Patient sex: M
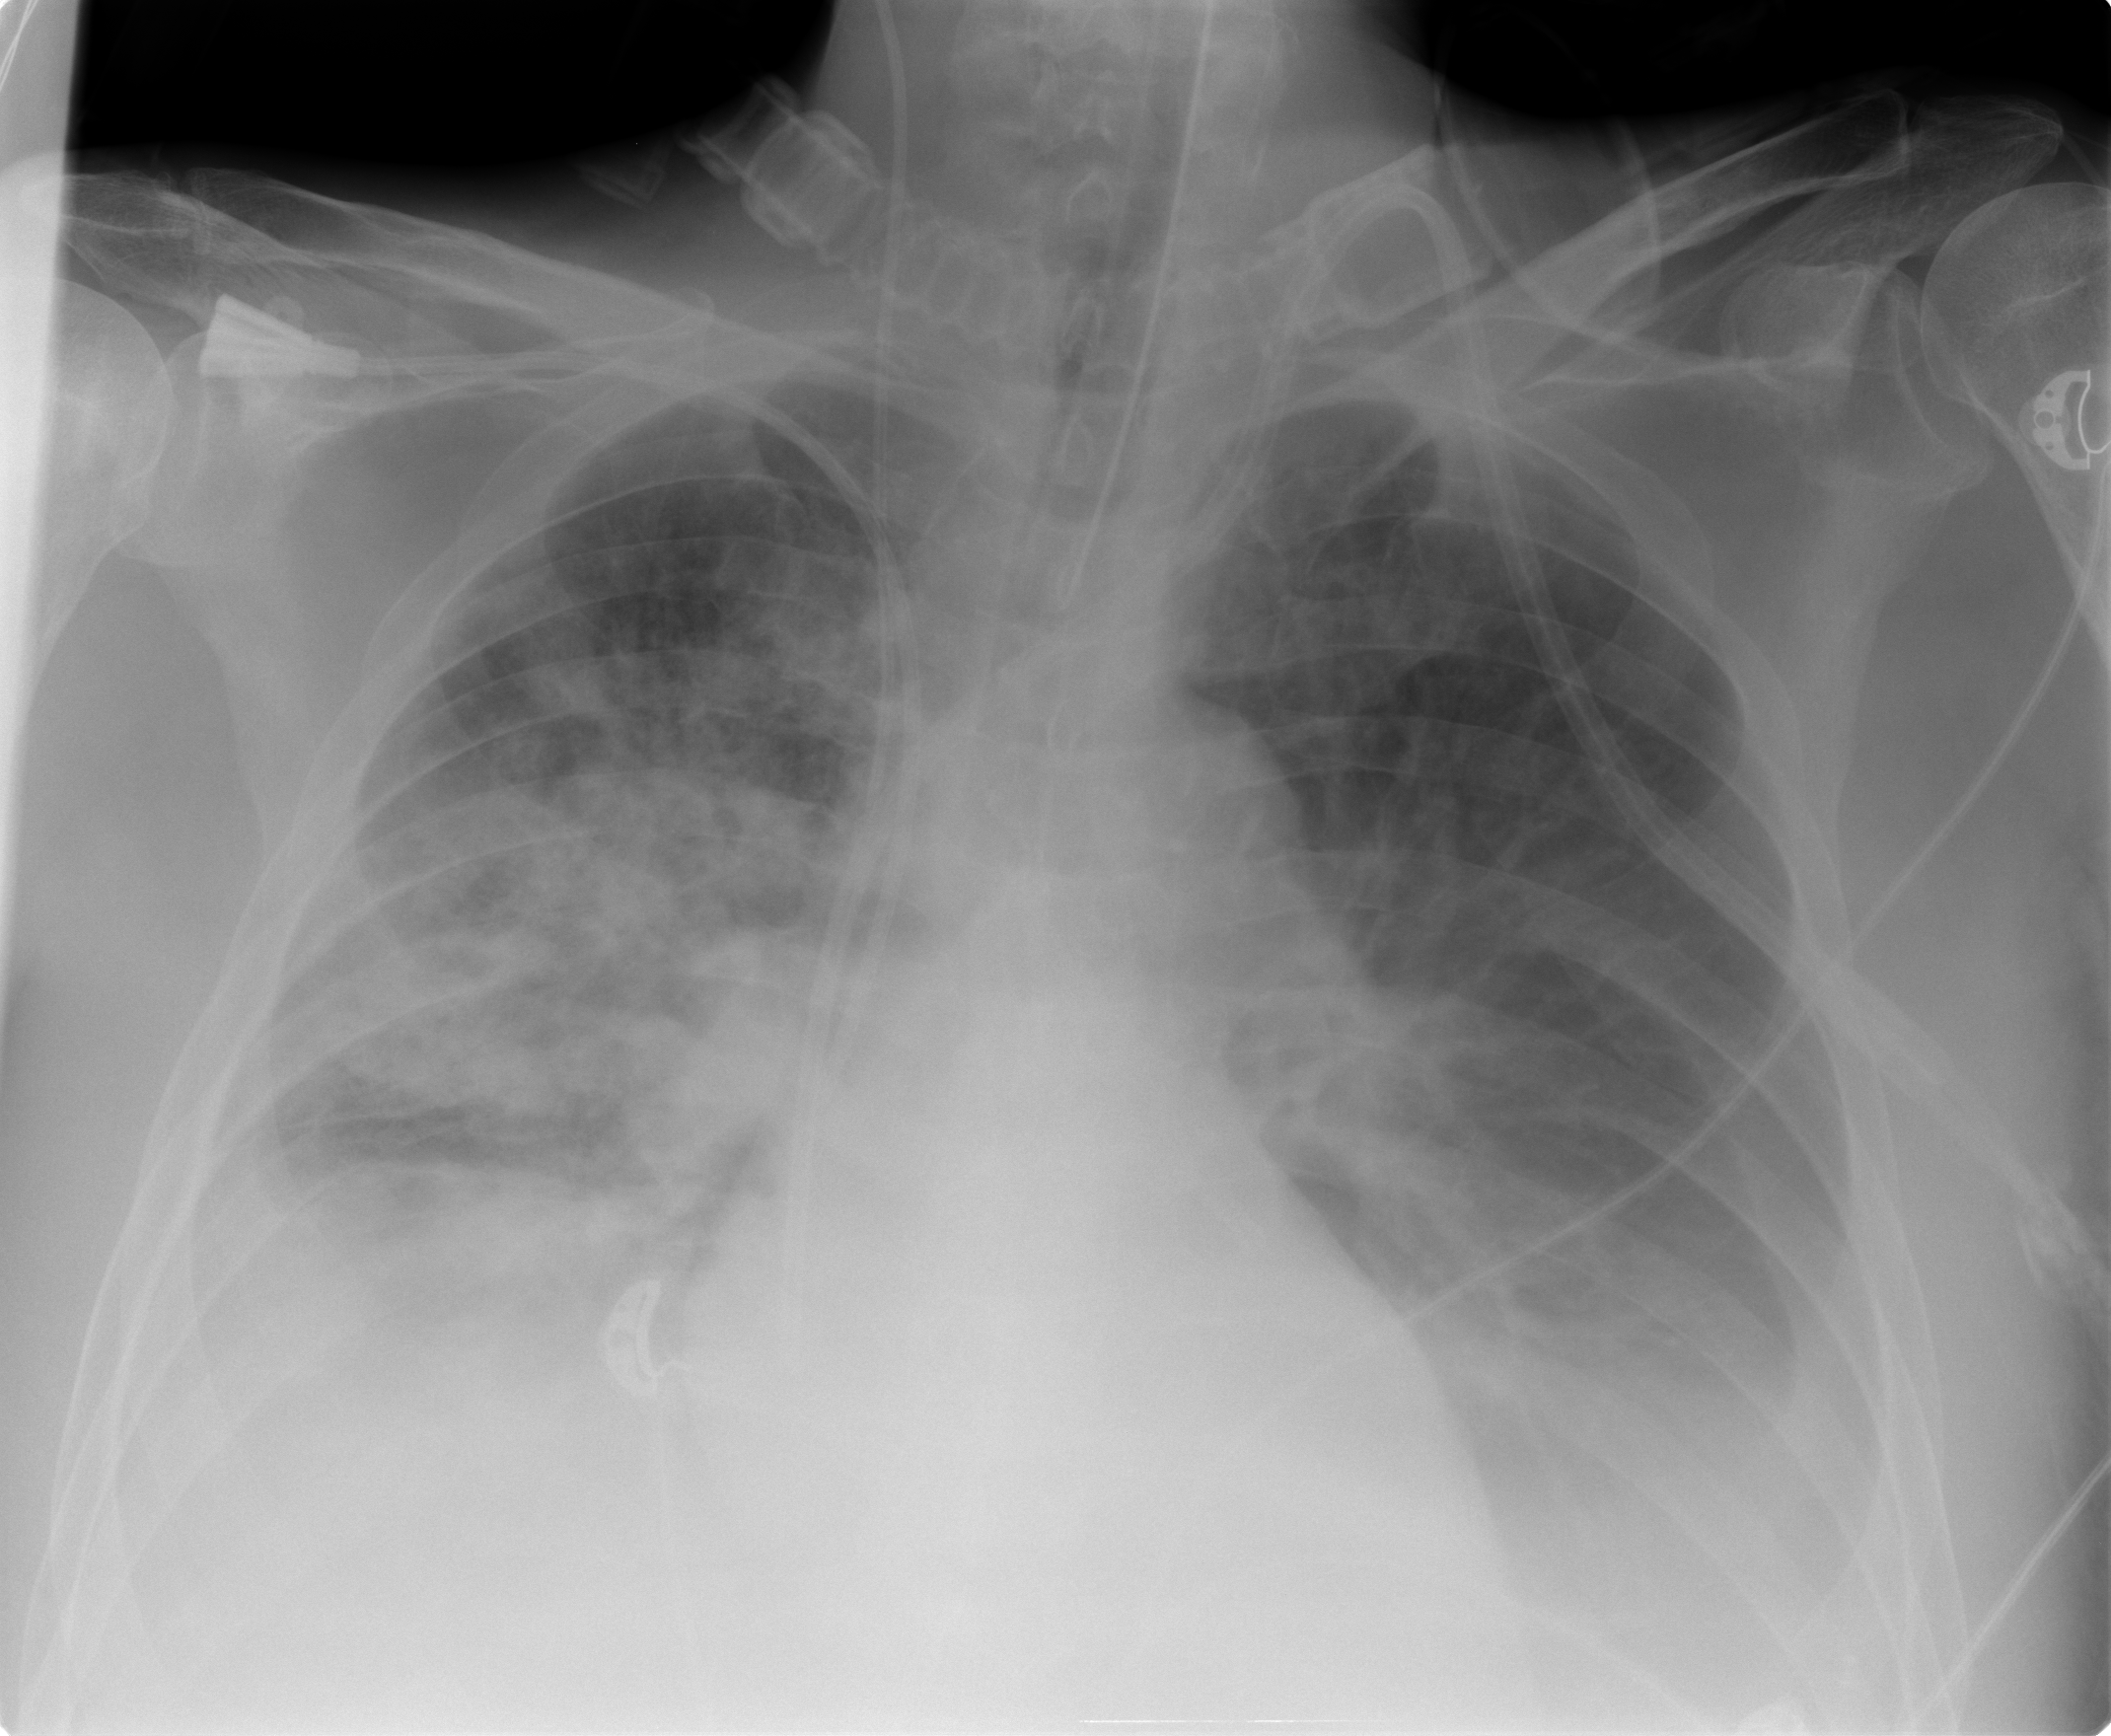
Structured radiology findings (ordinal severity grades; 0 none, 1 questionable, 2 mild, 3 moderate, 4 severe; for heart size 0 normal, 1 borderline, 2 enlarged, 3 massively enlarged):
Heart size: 0
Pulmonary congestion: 2
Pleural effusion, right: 2
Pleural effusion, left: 2
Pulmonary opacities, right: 3
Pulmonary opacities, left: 0
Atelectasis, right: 2
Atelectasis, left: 2